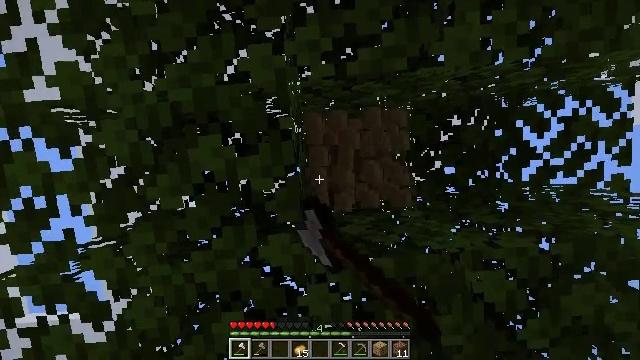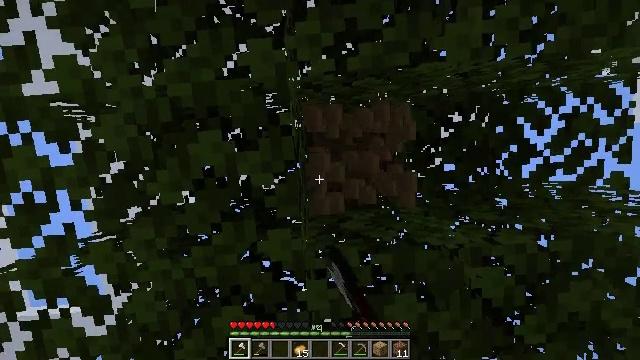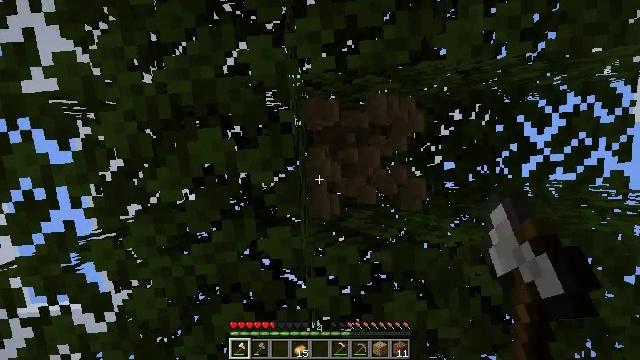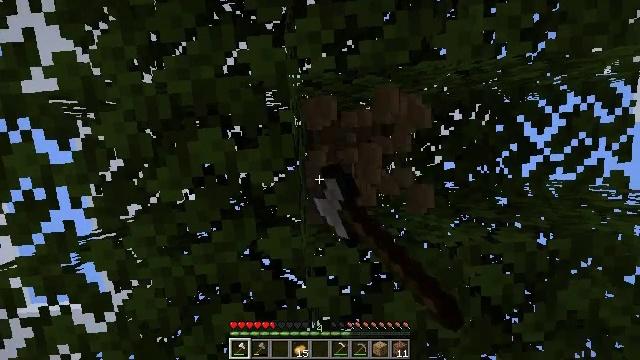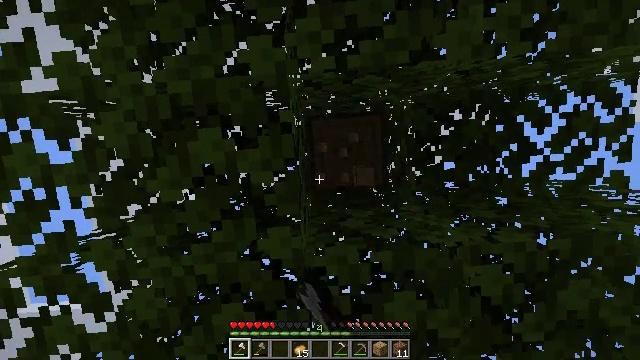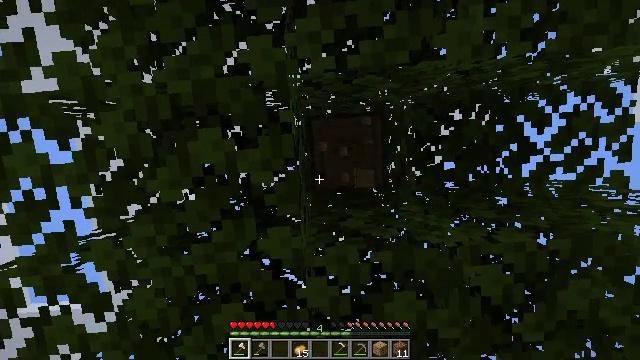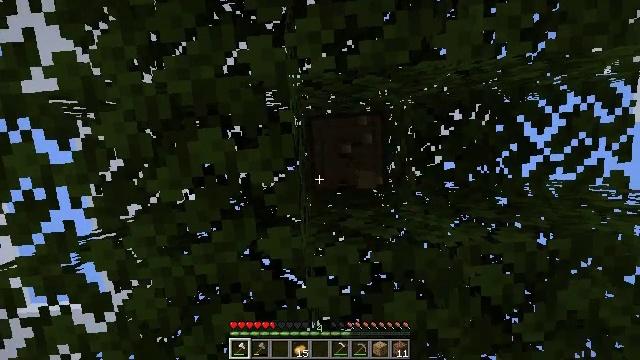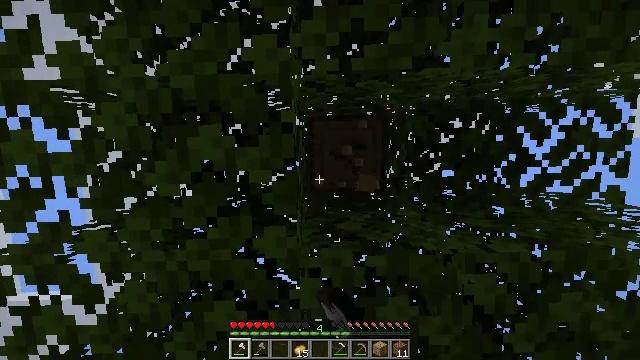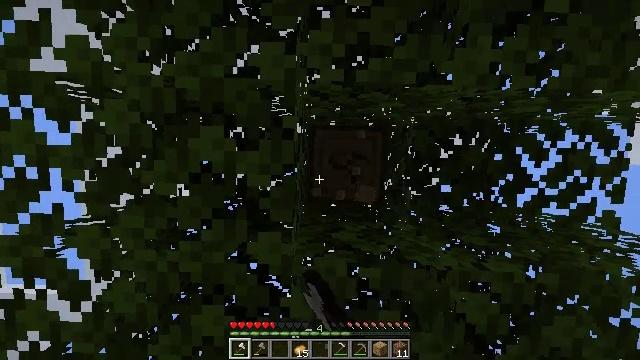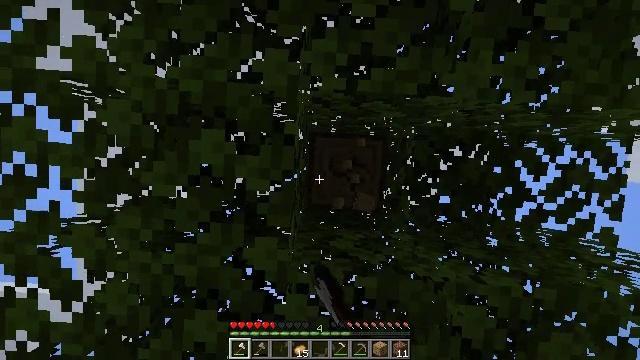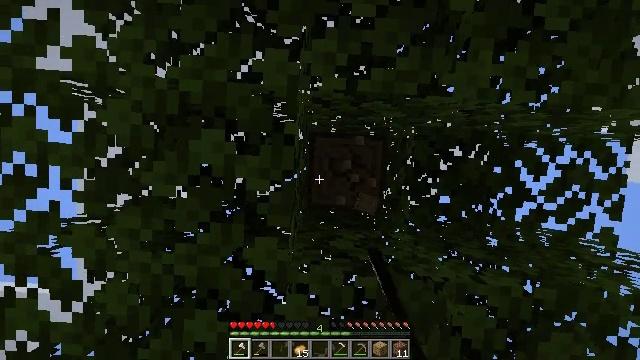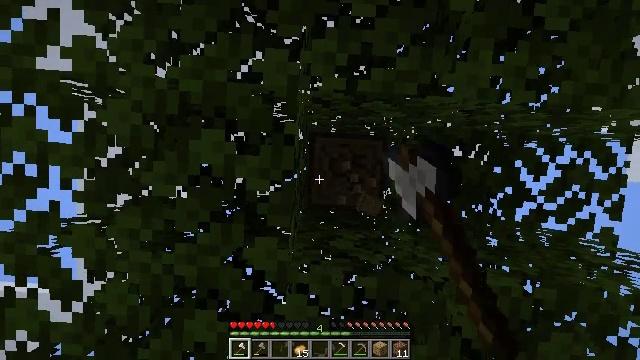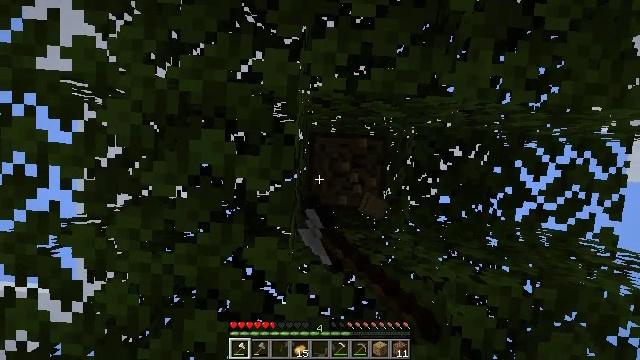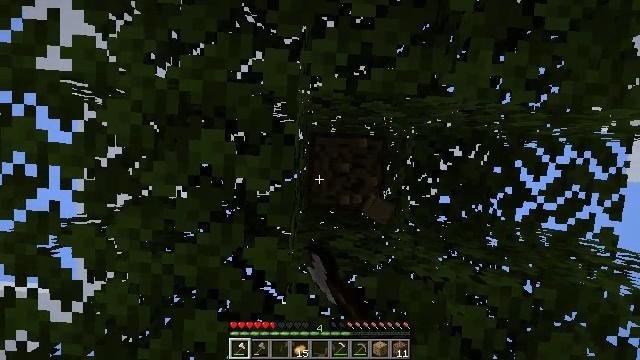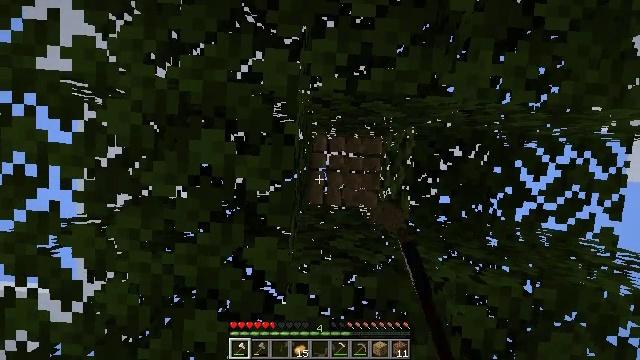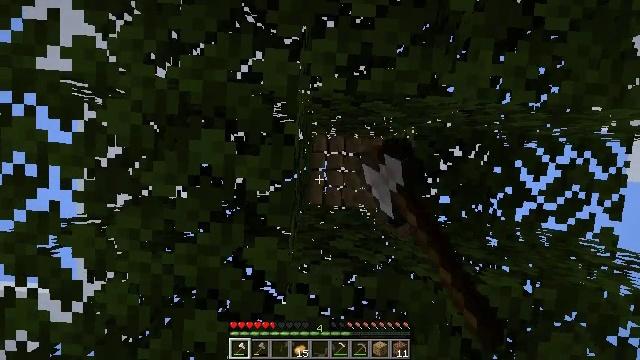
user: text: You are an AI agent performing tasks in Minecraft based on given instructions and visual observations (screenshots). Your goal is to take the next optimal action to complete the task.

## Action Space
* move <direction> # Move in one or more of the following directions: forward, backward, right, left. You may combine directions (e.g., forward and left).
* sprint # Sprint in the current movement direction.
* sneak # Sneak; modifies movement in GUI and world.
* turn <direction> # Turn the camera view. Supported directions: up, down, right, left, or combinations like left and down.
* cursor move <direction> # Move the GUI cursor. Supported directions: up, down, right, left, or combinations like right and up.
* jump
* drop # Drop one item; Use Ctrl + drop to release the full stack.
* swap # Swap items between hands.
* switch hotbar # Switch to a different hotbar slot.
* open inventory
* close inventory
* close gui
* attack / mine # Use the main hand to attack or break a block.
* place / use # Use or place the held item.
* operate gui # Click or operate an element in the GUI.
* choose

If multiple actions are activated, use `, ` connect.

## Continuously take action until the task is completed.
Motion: motion action
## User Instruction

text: Break the tree to get oak logs.
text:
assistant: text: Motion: attack / mine
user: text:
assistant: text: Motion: attack / mine
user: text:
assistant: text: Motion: attack / mine
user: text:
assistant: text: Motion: attack / mine
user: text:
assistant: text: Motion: attack / mine
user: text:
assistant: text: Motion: attack / mine
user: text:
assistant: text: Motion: turn right, attack / mine
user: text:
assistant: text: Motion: turn right and up, attack / mine
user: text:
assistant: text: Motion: turn right and up, attack / mine
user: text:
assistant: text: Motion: attack / mine
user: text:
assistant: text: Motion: attack / mine
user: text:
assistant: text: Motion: attack / mine
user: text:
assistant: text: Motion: attack / mine
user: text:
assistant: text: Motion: attack / mine
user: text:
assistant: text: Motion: attack / mine
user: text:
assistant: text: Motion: attack / mine
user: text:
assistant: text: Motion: attack / mine
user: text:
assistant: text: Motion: attack / mine
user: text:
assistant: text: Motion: attack / mine